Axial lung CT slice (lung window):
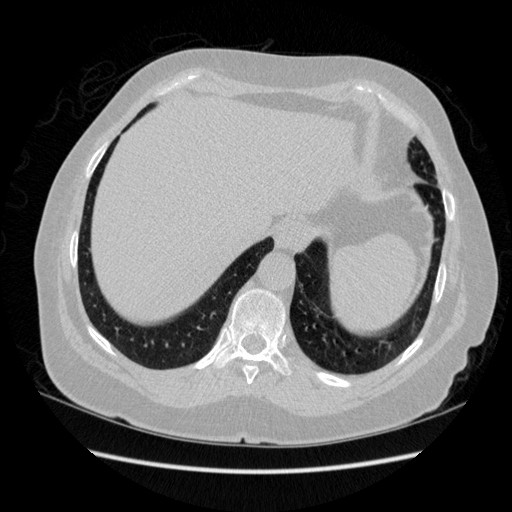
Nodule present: no